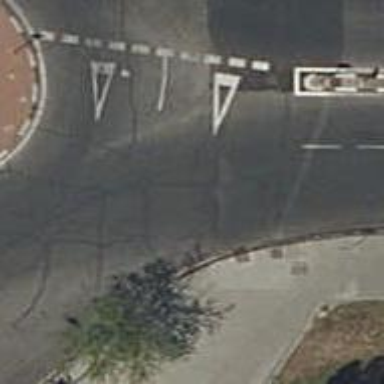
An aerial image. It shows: Tertiary road with asphalt surface and separate sidewalk.